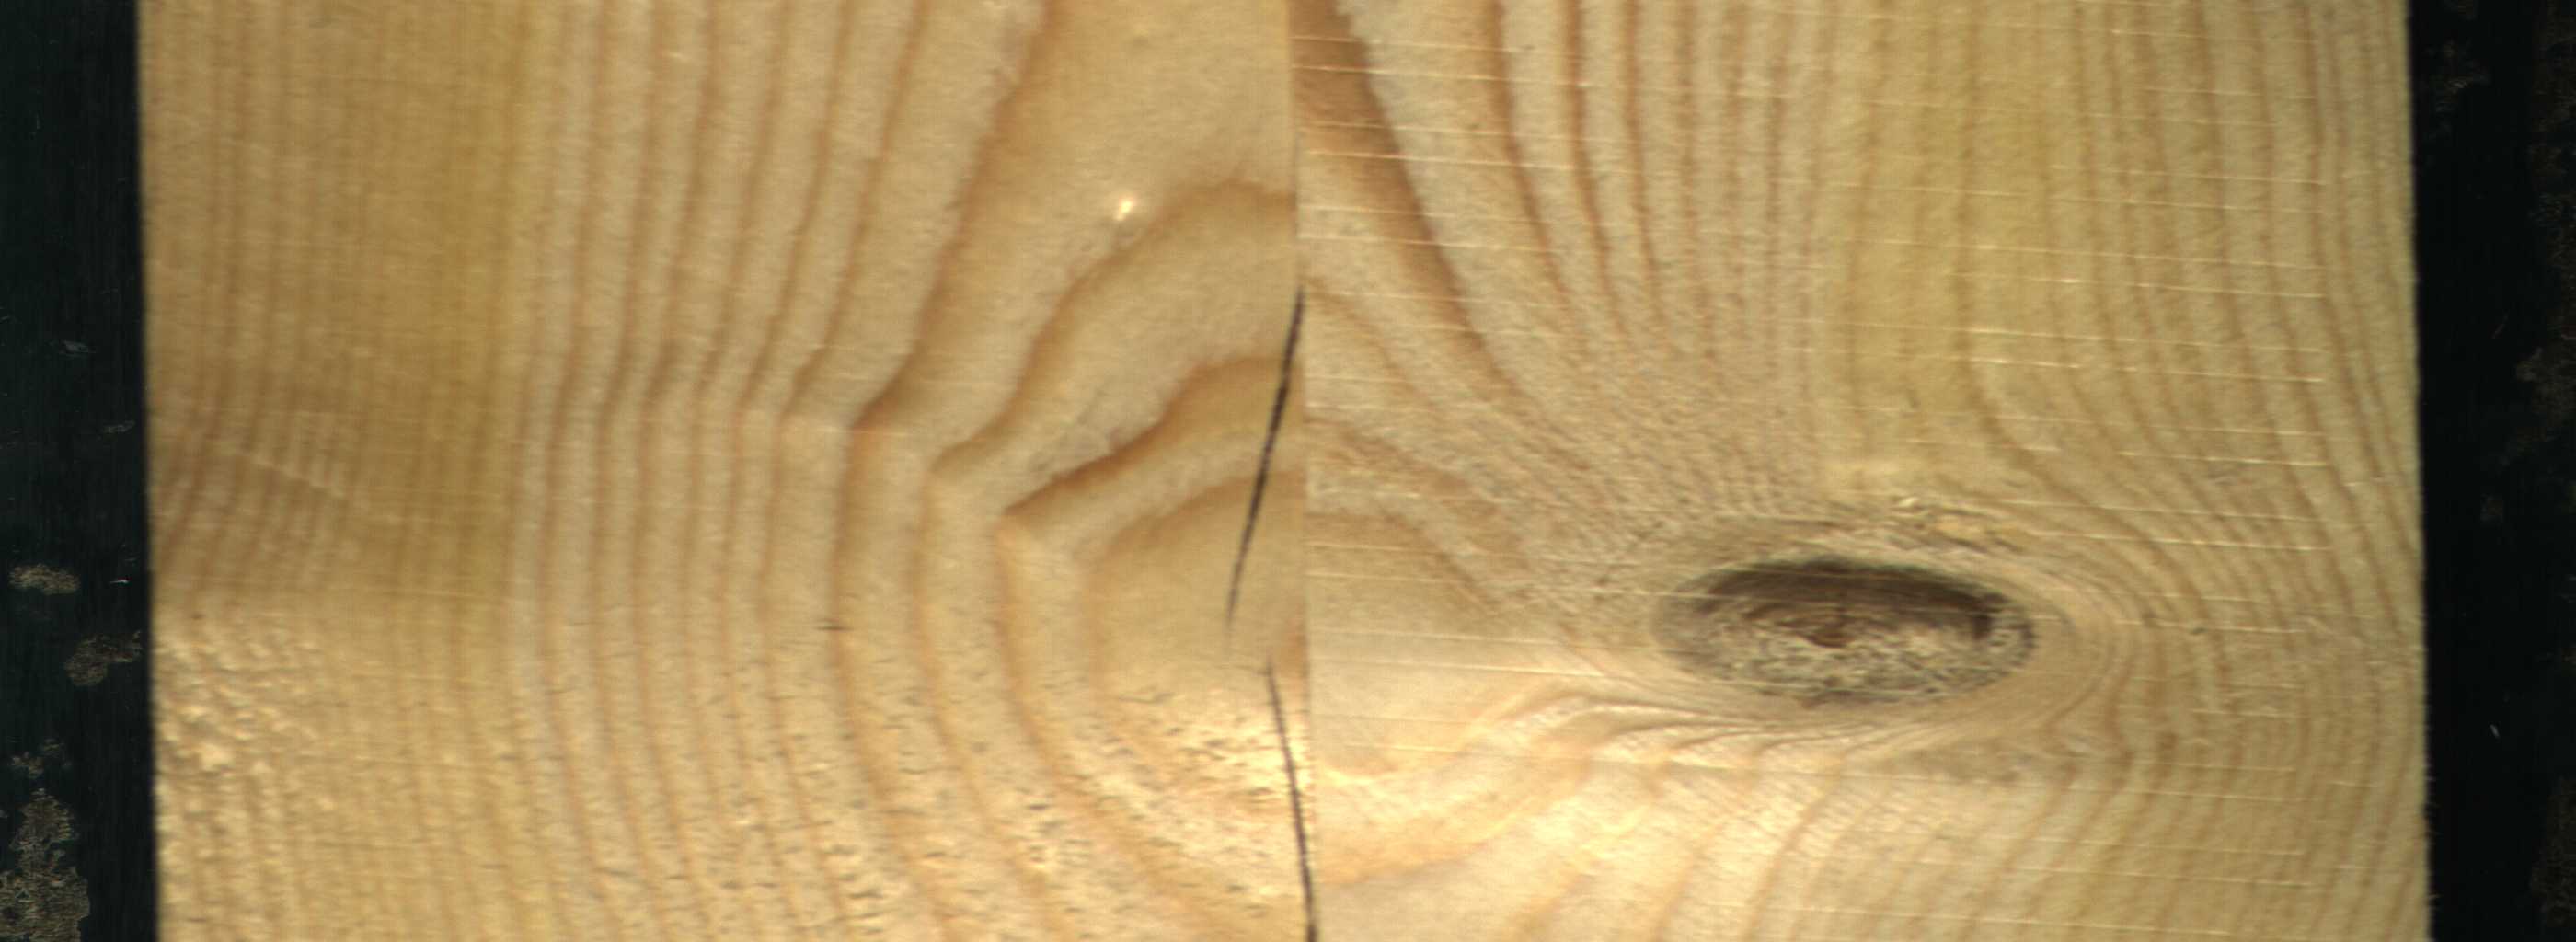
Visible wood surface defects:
Crack
Crack
Live_Knot